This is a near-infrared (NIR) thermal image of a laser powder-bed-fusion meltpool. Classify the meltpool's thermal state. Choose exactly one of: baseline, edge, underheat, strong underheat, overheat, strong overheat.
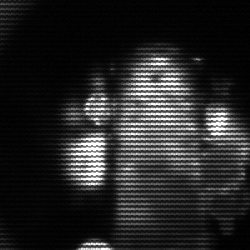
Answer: strong underheat